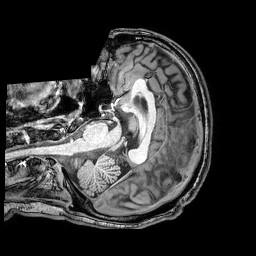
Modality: T1w
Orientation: axial
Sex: male
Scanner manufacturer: philips
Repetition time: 0.008134 s
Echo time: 0.00373 s